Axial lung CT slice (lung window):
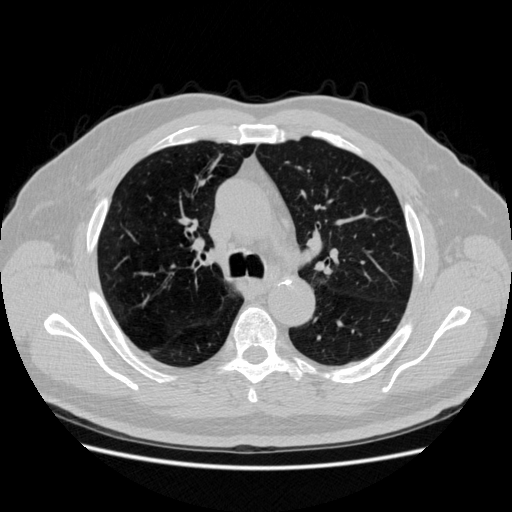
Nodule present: no